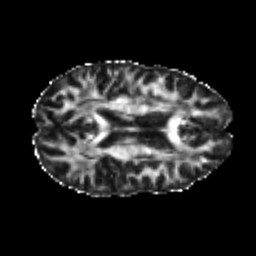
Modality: FA
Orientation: axial
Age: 24
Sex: female
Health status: healthy
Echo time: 0.074 s